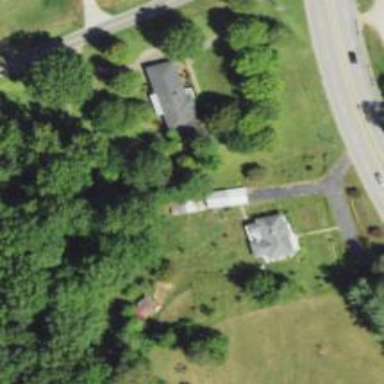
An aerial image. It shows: Driveway.